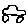
Label: car